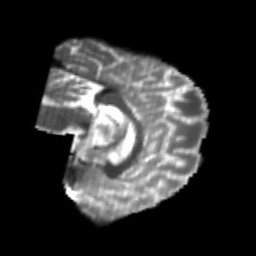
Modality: T2w
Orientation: sagittal
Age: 21
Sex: female
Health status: healthy
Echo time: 0.074 s